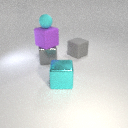
large purple rubber cube above large gray metal cube